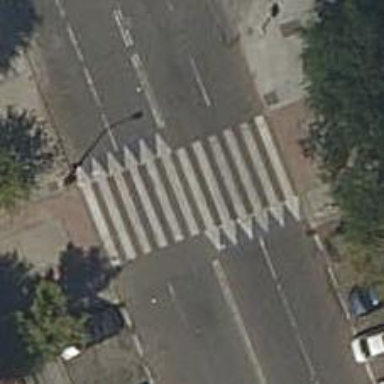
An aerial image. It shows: Marked crossing with traffic calming table.